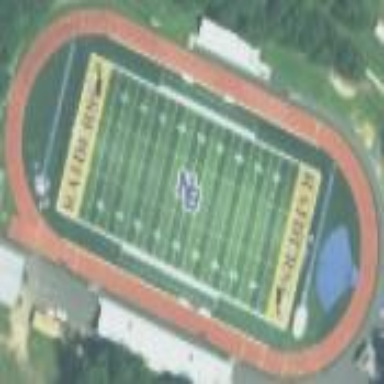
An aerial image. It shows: American football pitch.